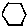
Label: hexagon